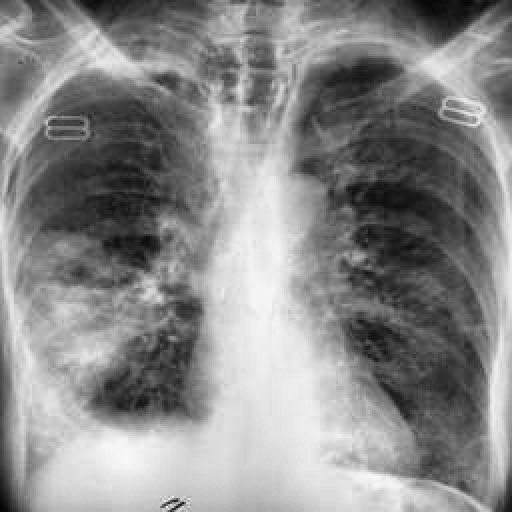
Finding: TUBERCULOSIS